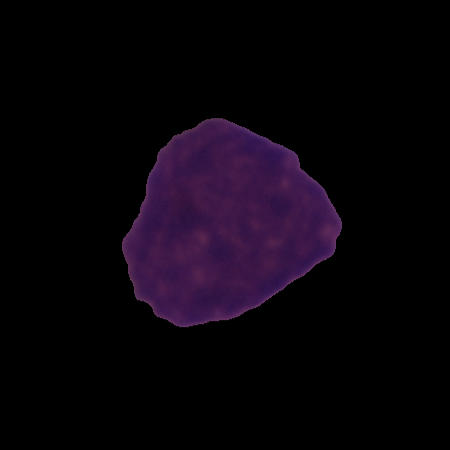
Label: cancer